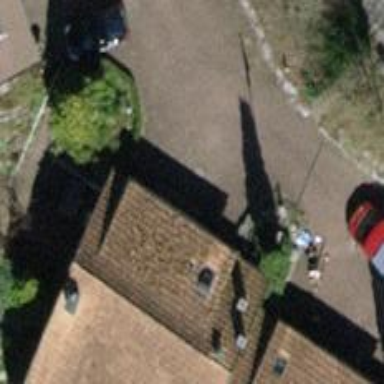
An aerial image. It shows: Driveway made of paving stones.